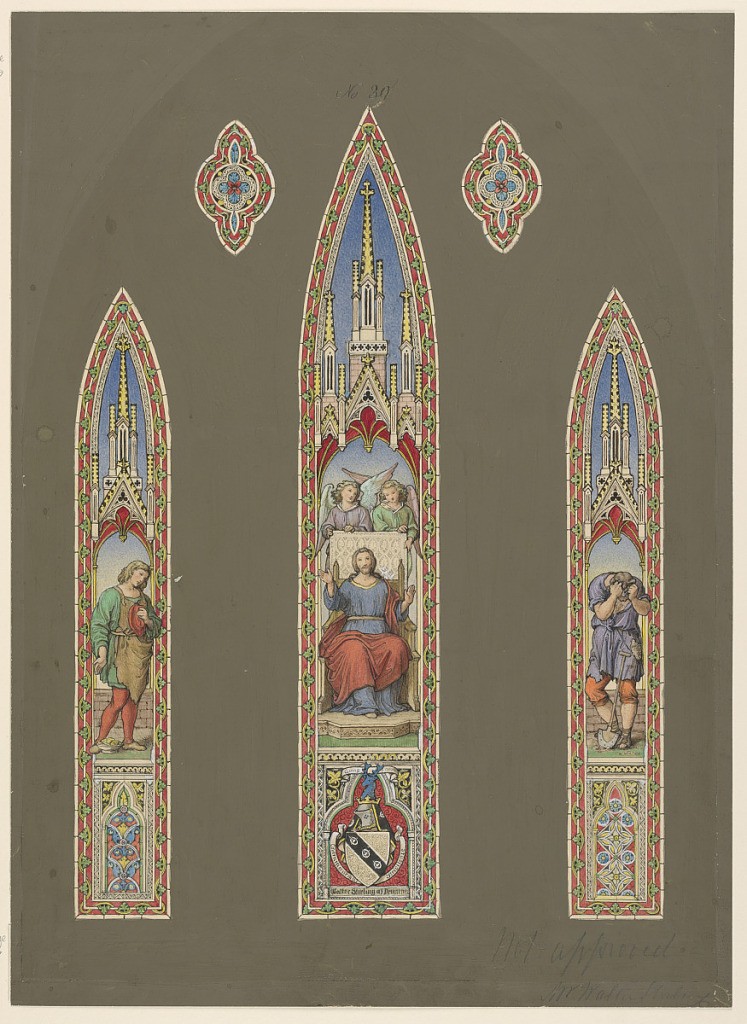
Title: Design for Stained Glass Window
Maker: Sir Walter Sterling of Drumpellier, Scottish, 1780–1864
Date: ca. 1860
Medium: Brush and watercolor, pen and ink, graphite on paper
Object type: Drawing
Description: Three tall vertical panels, with pointed arches. Two small panels to upper right and left of central panel. Central panel contains figure of Christ enthroned, with angels, and coat-of-arms below labeled: Walter Stirling of Drumpel-